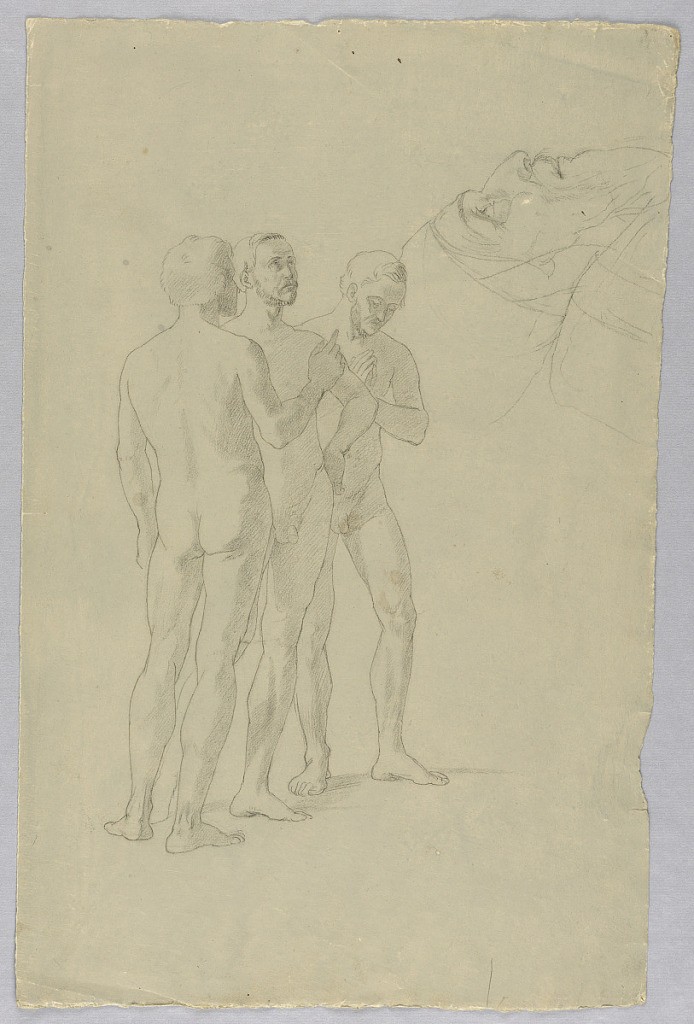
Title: Group of Three Male Nudes
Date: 1825–1850
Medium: Black crayon on paper
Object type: Drawing
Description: Three figures; one shown from the back, another upwards.